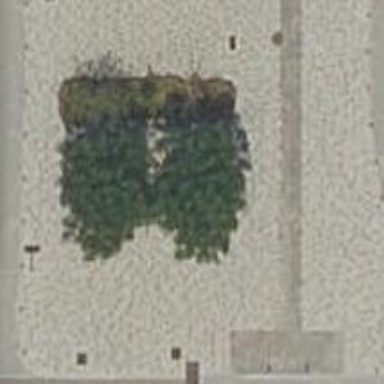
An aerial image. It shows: Beautiful tree in nature.